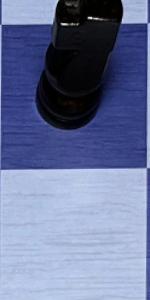
Label: Empty